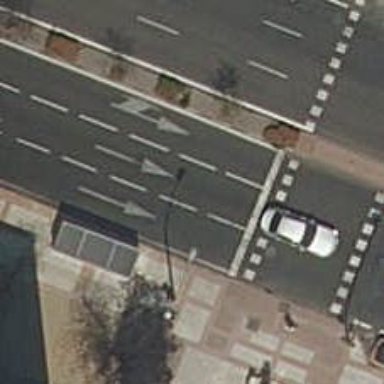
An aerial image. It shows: Public transport stop position.